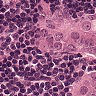
Metastatic tissue present: yes